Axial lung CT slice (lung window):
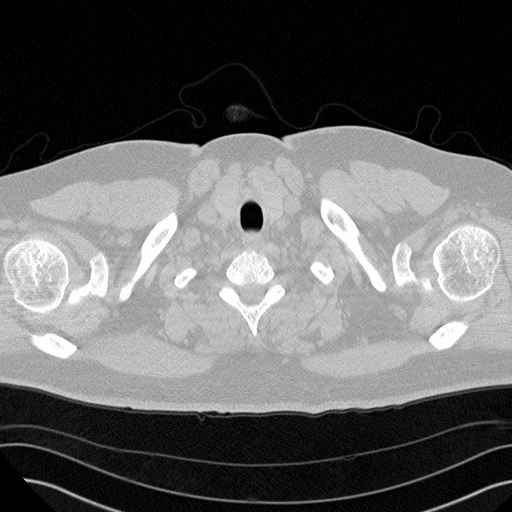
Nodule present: no